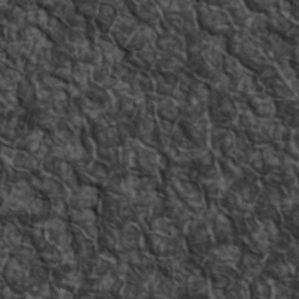
Label: non_frost